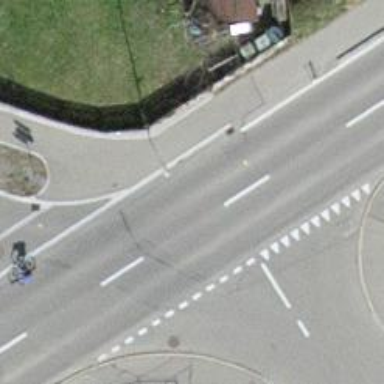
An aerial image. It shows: Secondary road with asphalt surface and sidewalks on both sides.